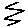
Label: zigzag